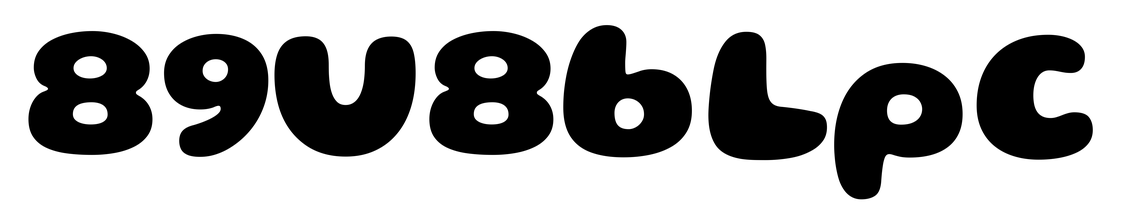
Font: Gluten_ExtraBold